Question: I implemented <URL> in 'xcode'. I'm trying to insert the legend in another 'cell'. Here is my code of how I implemented the 'legend'.
'''
- (void)configureLegend
{
CPTGraph *graph = self.hostView.hostedGraph;
CPTLegend *theLegend = [CPTLegend legendWithGraph:graph];
// Configure the legend
theLegend.numberOfColumns = 1;
theLegend.fill = [CPTFill fillWithColor:[CPTColor whiteColor]];
theLegend.borderLineStyle = [CPTLineStyle lineStyle];
theLegend.cornerRadius = 5.0;
// Add legend to graph
graph.legend = theLegend;
graph.legendAnchor = CPTRectAnchorRight;
CGFloat legendPadding = - (self.chartView.bounds.size.width / 8);
graph.legendDisplacement = CGPointMake(legendPadding, 0.0);
'''
Here is what I tried:
'''
UITableViewCell *cell = [self.tableView cellForRowAtIndexPath:[NSIndexPath indexPathForRow:2 inSection:0]];
[cell addSubview:theLegend];
}
'''
I get the following error:
'''
Incompatible pointer types sending 'CPTGraph *' to parameter of type 'UIView *'
'''
I understand the error, and what I did wrong. My question is, how can I add the 'legend' as a 'subview' of a cell?
Here is what I'm talking about:

I want to move the part that has all the info - "AAPL" GOOG" "MSFT" (the thing on the right), to another cell.
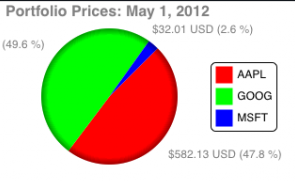
Answer: As the error message suggests, you're trying to add an object that isn't of type 'UIView' as a subview to the cell. Add the CTPGraph object to an instance of type 'CPTGraphHostingView', then add this as a subview to the cell:
'''
CPTGraphHostingView *hostingView = [[CPTGraphHostingView alloc] initWithFrame:frame];
hostingView.hostedGraph = graph;
[cell addSubview:hostingView];
'''
Furthermore, you shouldn't really be accessing cells like that. You should be adding the graph as a subview from UITableView's delegate method, 'tableView:cellForRowAtIndexPath:'. Use this method to retrieve the legend and add it to the cell before returning the completed cell.
- You're using a static UITableView, so the implementation of 'cellForRowAtIndexPath:' differs slightly. You have to retrieve the cell from 'super' (the Table View) instead of dequeuing a reusable cell:
'''
- (UITableViewCell *)tableView:(UITableView *)tableView cellForRowAtIndexPath:(NSIndexPath *)indexPath {
UITableViewCell *cell = [super tableView:tableView cellForRowAtIndexPath:indexPath];
...retrieve instance of graph...
CPTGraphHostingView *hostingView = [[CPTGraphHostingView alloc] initWithFrame:frame];
hostingView.hostedGraph = graph;
[cell addSubview:hostingView];
return cell;
}
'''
- To add only the legend to the cell:
'''
[cell.layer addSublayer:graph.legend];
'''
- Your text could be upside down because the coordinate system used by the legend's layer may be different. You can fix this by rotating the layer 180 degrees using a transform:
'''
legendLayer.transform = CATransform3DMakeRotation(M_PI / 180.0f, 0, 1, 0);
'''